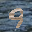
Label: 9